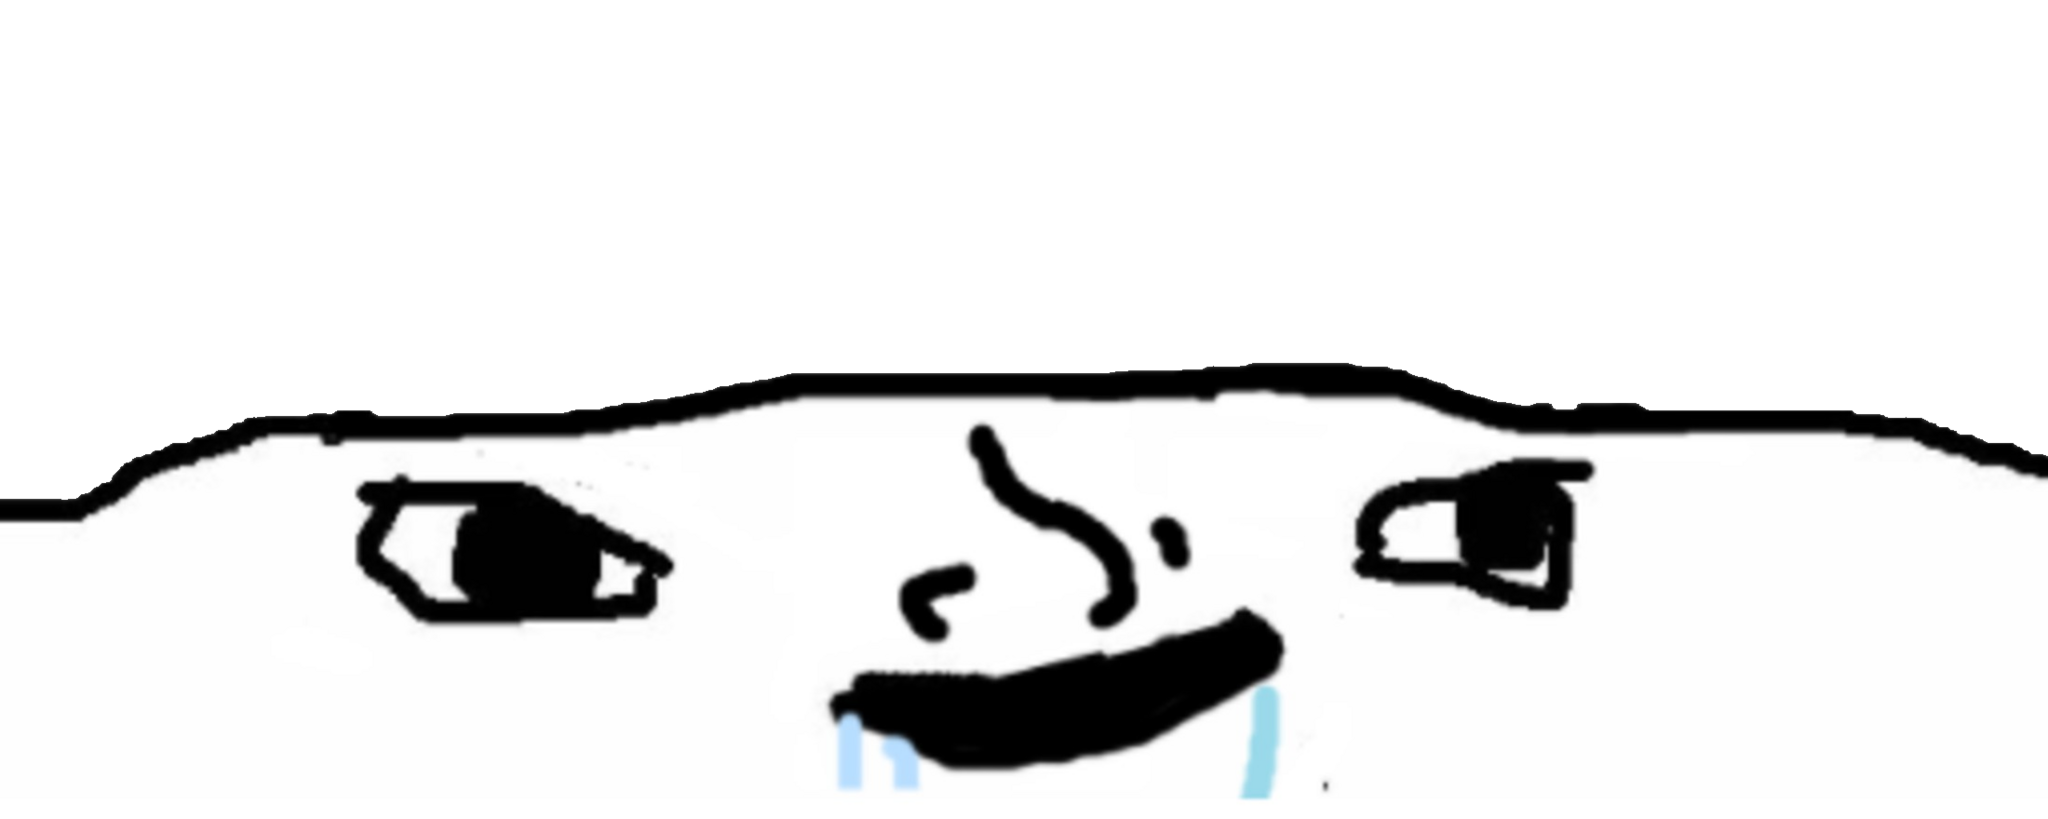
Label: 5_Brainlet